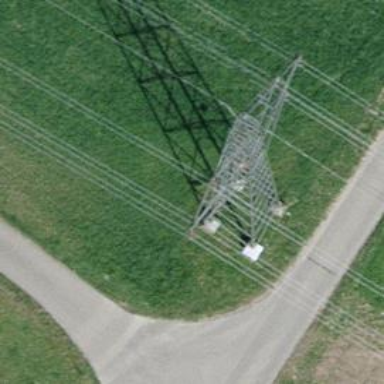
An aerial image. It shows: Towering power structure.